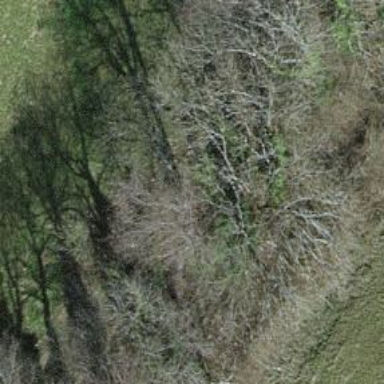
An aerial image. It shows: Row of trees in natural setting.